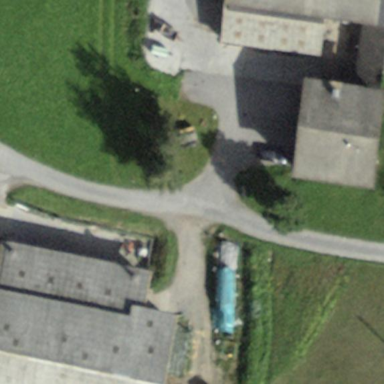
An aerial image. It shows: Farmyard area.